Question: suppose you have a data set having 3 columns: ID, user, date.
is it possible to filter the data based on the minimum date even if some of the rows have identical IDs?
sorry if the question is a bit unclear. hopefully the image below will help clear things.
there are two records having ID=1, with different users as well as dates. what i want to retrieve is the record having an ID=1, USER=A, DATE=2013-01-20 because its date is earlier than that of the second record (ID=1, USER=A, DATE=2013-01-21)
i want to achieve the same effect for the three records having an ID=2. the desired record is ID=2,USER=C,DATE=2013-10-20
basically i want to group these records by their IDs and then from that grouping, get the one with the lowest date

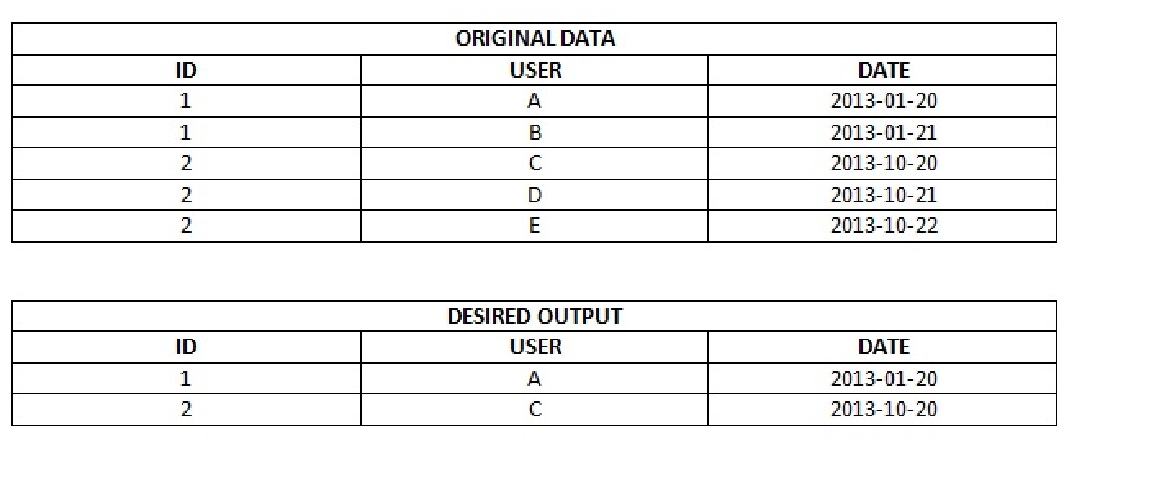
Answer: '''
SELECT id, user, date
FROM OriginalData od
WHERE date = (SELECT MIN(date)
FROM OriginalDate od1
WHERE od.id = od1.id)
'''